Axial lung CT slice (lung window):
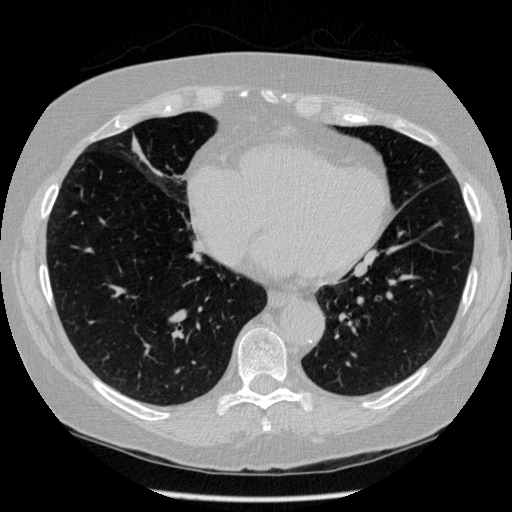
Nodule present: no